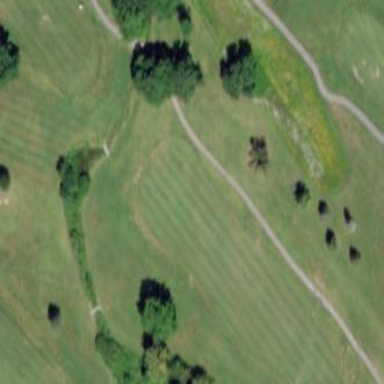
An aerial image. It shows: Golf fairway surrounded by grass.